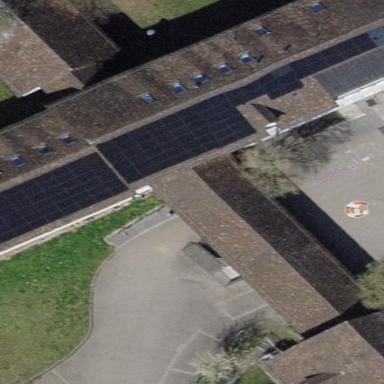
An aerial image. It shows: School building.